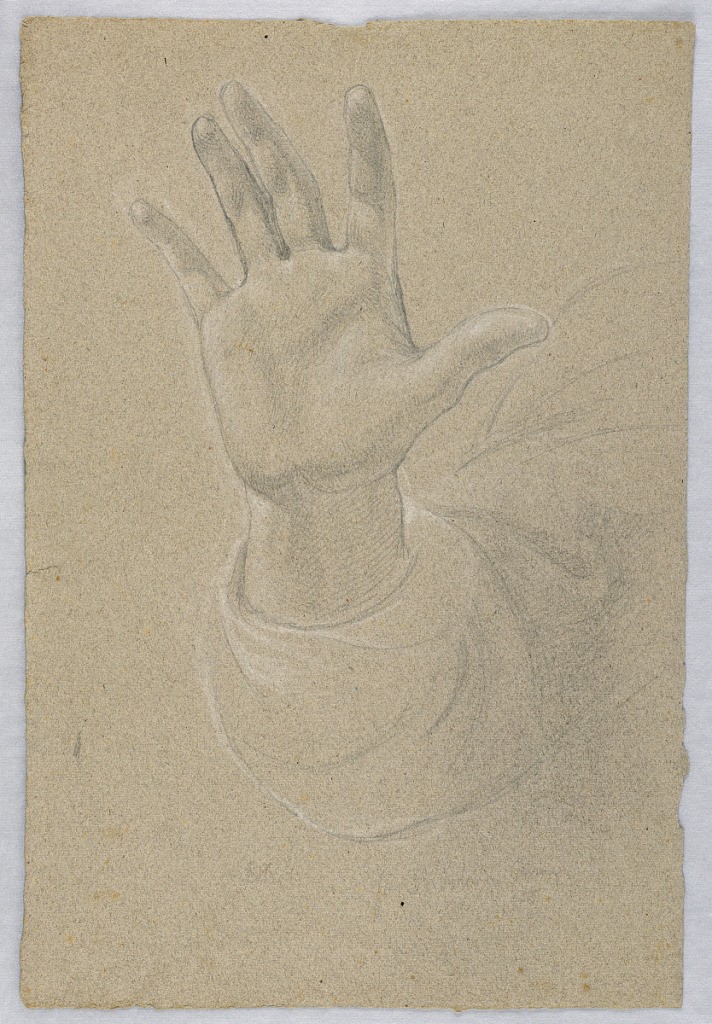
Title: Study of Hand for "Early Christian Martyrs"
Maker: Daniel Huntington, American, 1816–1906
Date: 1839–40
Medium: Graphite and white chalk on gray-brown paper
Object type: Drawing
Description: A raised right hand, palm forward, with the sleeve shown.